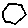
Label: hexagon